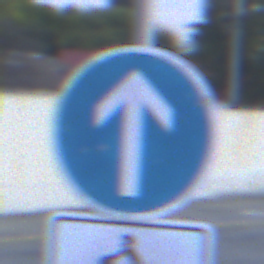
Verkehrszeichen: VorgeschriebeneFahrtrichtungGeradeaus
Zusatzzeichen unten: EinspurigeFahrzeugeFrei3
Umgebung: Outdoor, Suburban
Tageszeit: SunriseSunset
Wetter: PartlyCloudy
Licht: Natural
Jahreszeit: NotSpecified
Kontrast: LowContrast